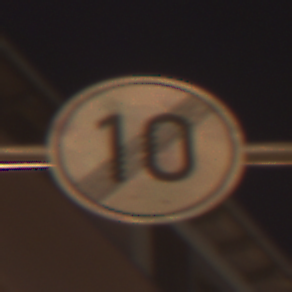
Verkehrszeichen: EndeGeschwindigkeit10
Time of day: Night
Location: Outdoor (Urban)
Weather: Clear
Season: NotSpecified
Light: Artificial